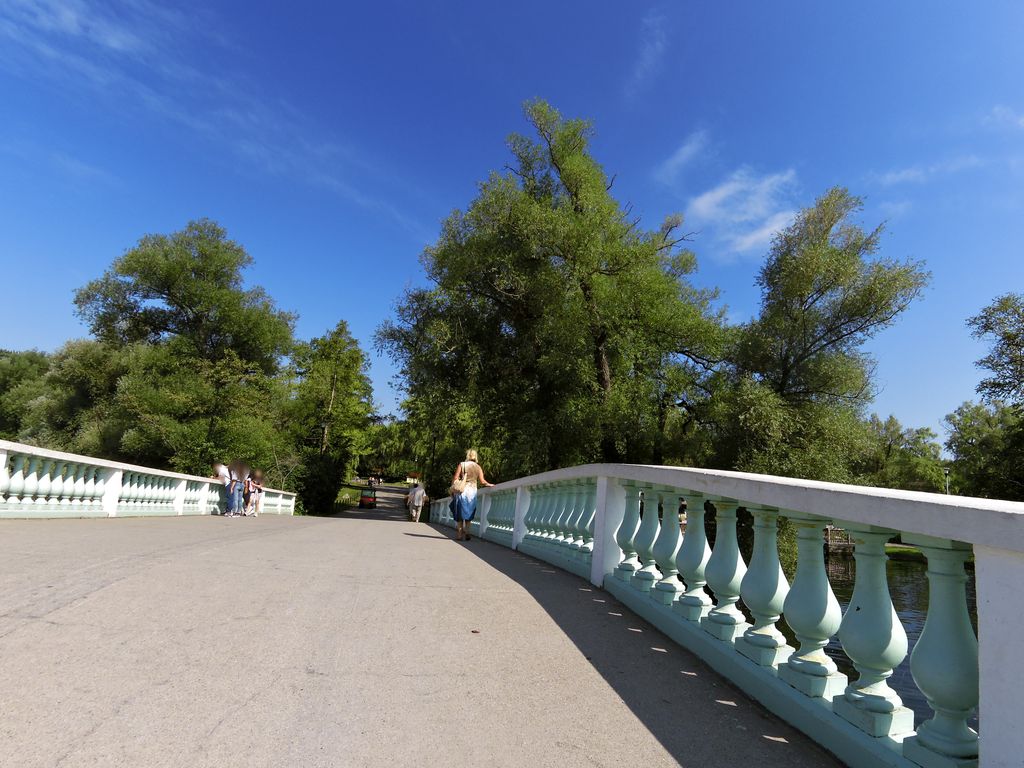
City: toronto